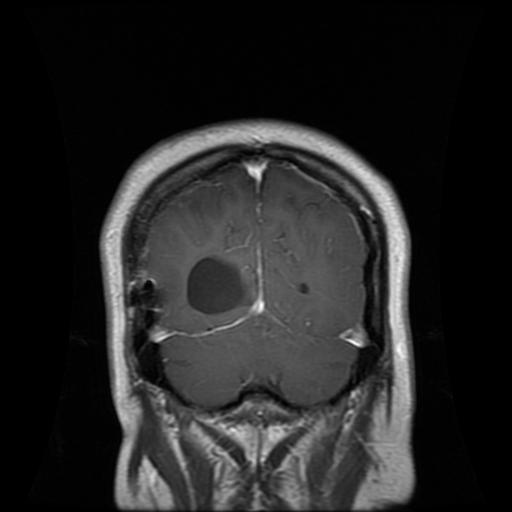
Label: glioma